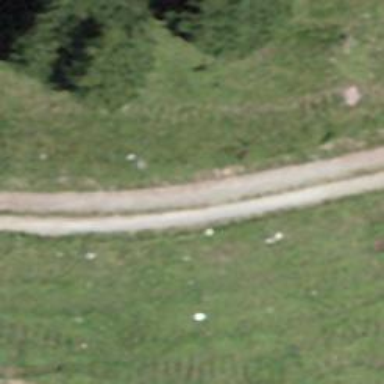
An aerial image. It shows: Well-maintained track road with grade 1 tracktype.